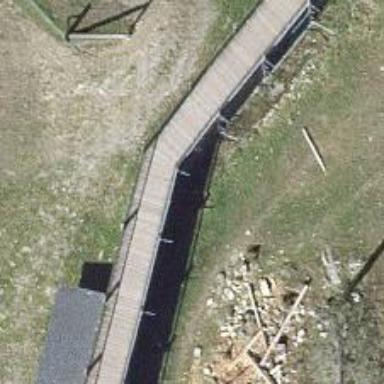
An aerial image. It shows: Fence is in the image.